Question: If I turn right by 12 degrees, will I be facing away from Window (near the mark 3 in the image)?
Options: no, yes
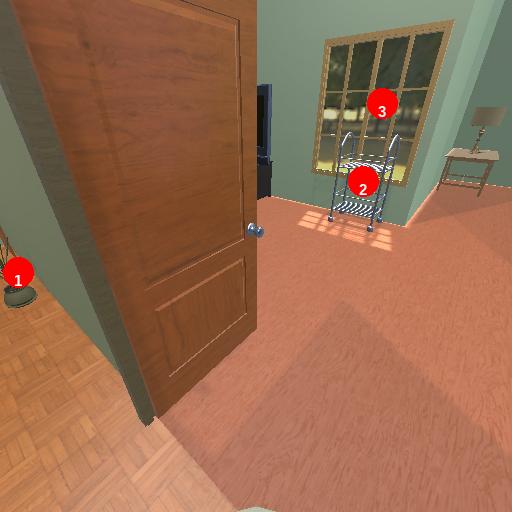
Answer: no